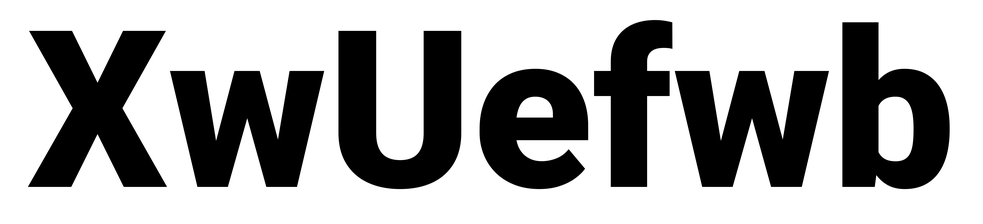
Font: Roboto_Black